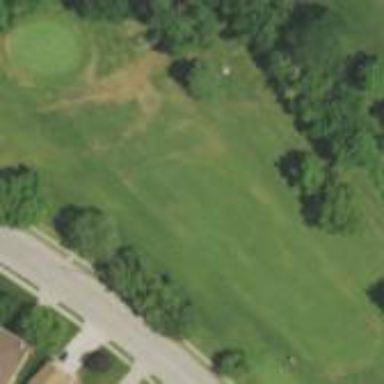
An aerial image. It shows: Grassy area designated as golf fairway.